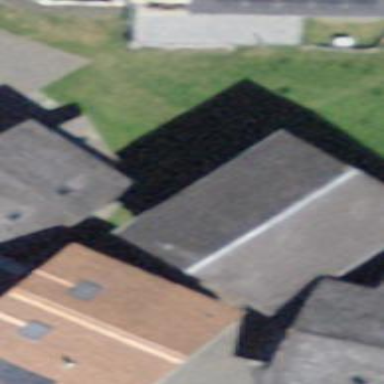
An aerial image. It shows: Warehouse building.